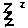
Label: zigzag